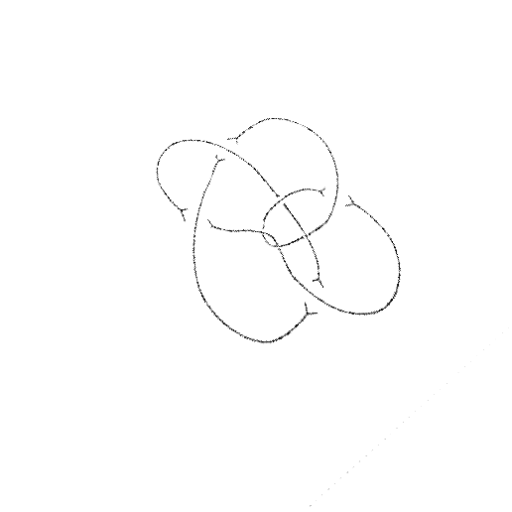
Crossing number: 8